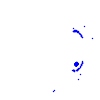
Particle: electron